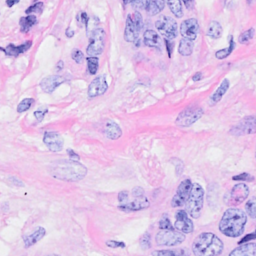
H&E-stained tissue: Breast